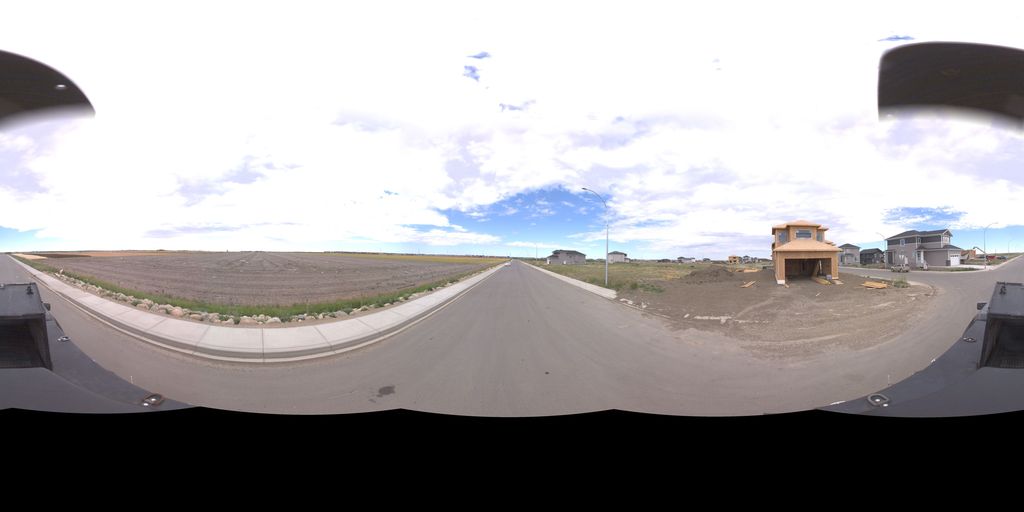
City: saskatoon